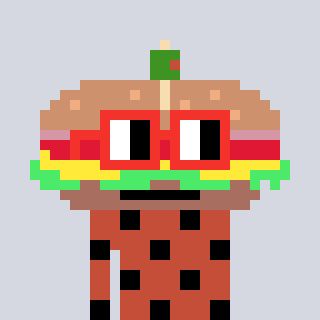
a pixel art character with square red glasses, a sandwich-shaped head and a rust-colored body on a cool background